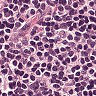
Metastatic tissue present: no